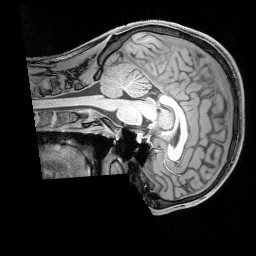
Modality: T1w
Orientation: sagittal
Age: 27
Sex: male
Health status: healthy
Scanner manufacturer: siemens
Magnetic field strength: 3 T
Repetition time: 1.65 s
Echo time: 0.00182 s